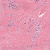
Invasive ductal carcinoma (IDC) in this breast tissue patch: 0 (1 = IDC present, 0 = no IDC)